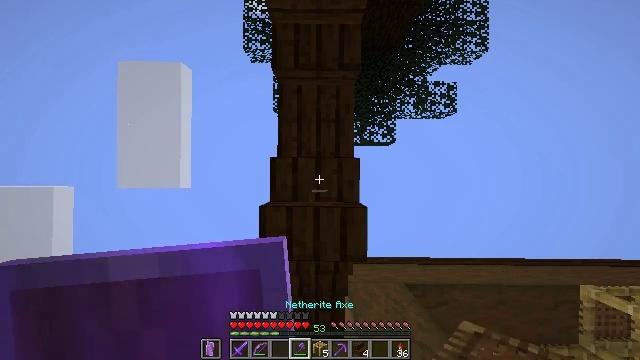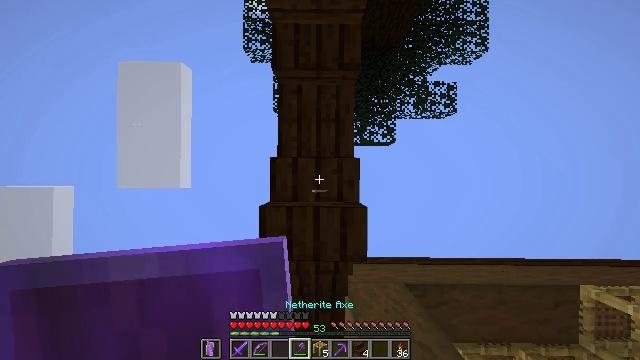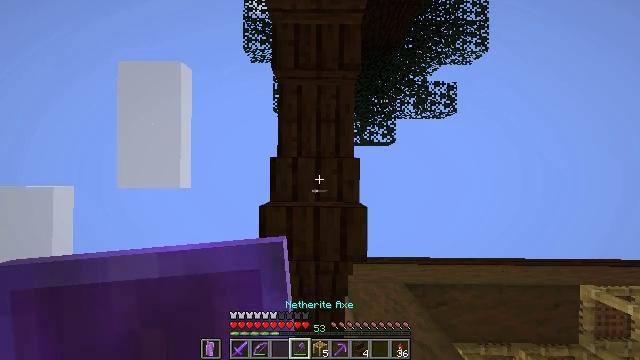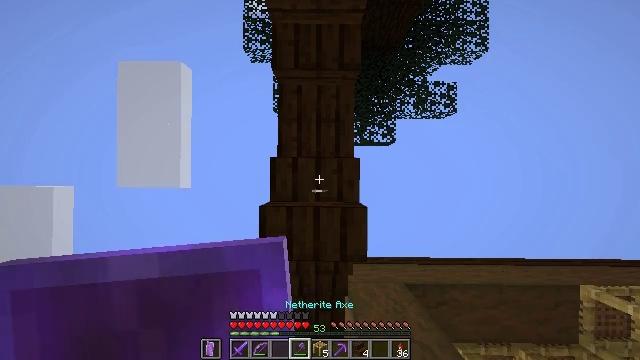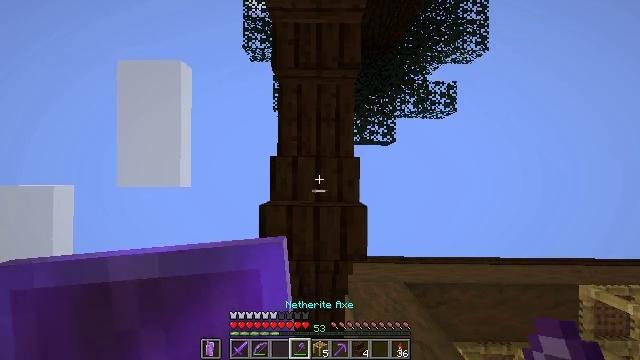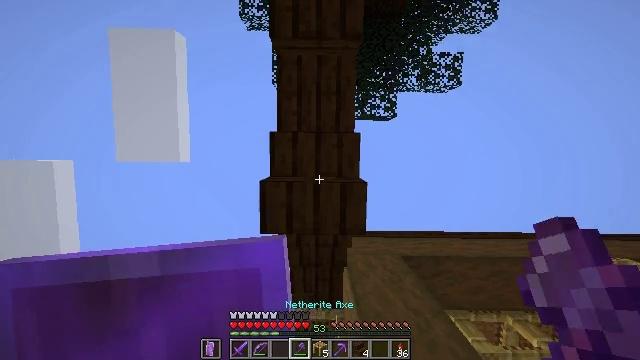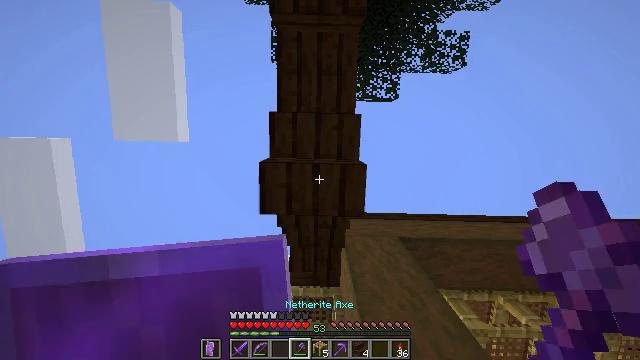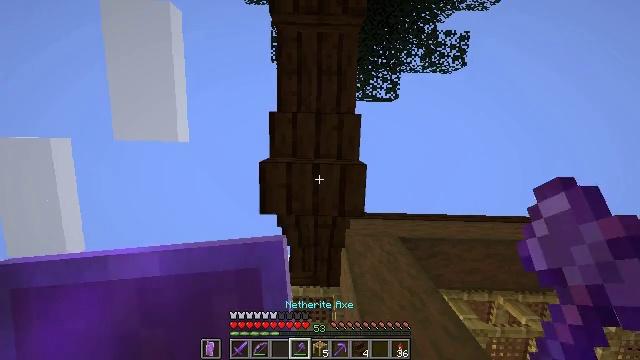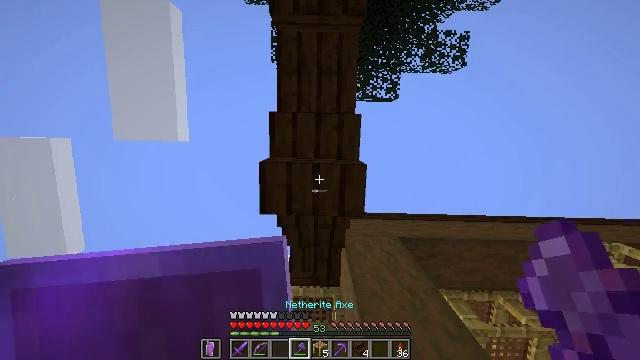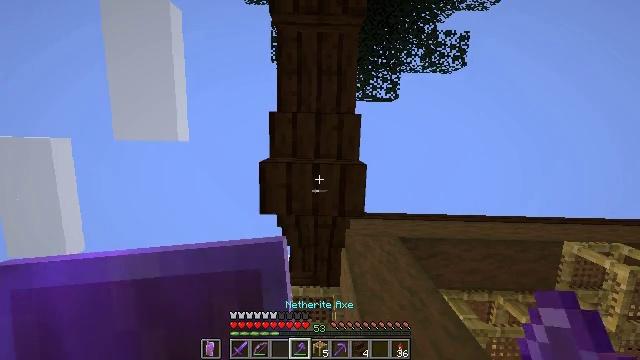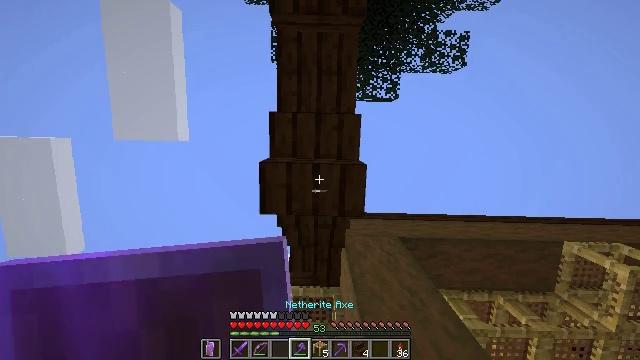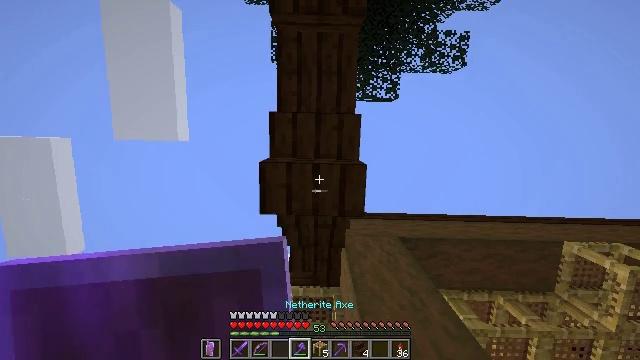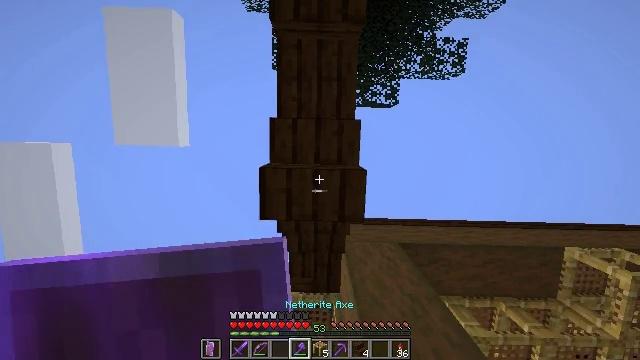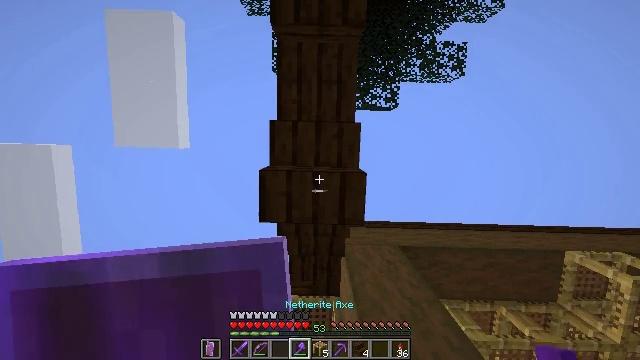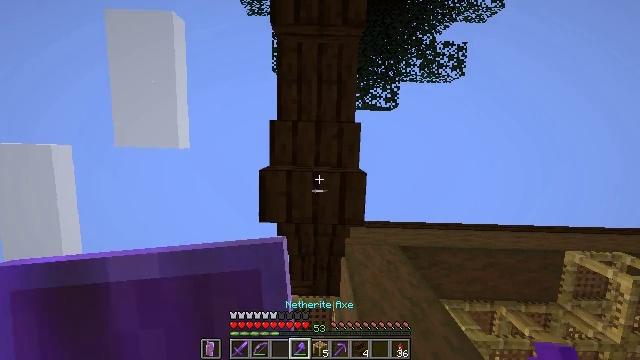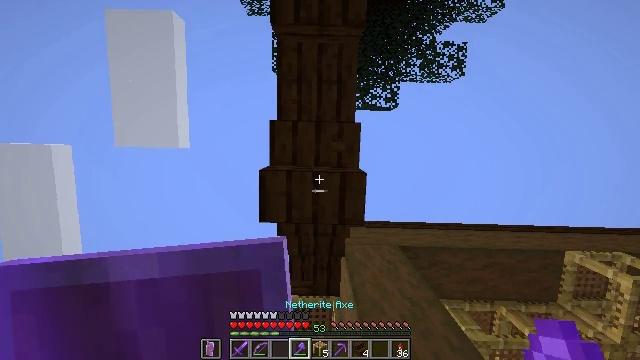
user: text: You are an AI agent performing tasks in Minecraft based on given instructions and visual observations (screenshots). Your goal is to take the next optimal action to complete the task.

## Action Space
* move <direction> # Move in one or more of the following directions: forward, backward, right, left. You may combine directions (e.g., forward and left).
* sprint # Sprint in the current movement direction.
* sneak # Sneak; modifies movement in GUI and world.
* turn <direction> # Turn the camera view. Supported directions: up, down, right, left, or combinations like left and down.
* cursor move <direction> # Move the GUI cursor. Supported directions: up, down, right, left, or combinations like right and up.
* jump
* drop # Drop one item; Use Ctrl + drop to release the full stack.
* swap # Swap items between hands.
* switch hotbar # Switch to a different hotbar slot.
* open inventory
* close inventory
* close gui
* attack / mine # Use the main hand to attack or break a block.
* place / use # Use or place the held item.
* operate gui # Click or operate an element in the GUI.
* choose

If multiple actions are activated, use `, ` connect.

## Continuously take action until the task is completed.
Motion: motion action
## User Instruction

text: Harvest the dark oak stairs for reuse.
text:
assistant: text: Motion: no_op
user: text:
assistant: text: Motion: no_op
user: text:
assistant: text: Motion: no_op
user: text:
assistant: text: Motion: no_op
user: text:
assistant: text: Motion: turn down
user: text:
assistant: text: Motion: turn down
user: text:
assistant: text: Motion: no_op
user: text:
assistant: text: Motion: no_op
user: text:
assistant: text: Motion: no_op
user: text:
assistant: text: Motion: no_op
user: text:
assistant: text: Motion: no_op
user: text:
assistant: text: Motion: turn up
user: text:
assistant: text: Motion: no_op
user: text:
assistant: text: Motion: no_op
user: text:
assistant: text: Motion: attack / mine
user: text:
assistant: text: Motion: attack / mine
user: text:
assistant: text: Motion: attack / mine
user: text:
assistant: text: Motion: attack / mine
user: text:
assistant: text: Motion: no_op
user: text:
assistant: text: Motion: no_op
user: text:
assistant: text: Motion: no_op
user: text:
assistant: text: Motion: no_op
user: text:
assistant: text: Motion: no_op
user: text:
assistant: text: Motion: no_op
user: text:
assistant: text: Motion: attack / mine
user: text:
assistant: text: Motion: attack / mine
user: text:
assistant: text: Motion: attack / mine
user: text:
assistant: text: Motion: no_op
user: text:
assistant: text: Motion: no_op
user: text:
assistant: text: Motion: no_op